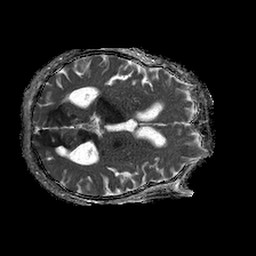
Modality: ADC
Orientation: axial
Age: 74
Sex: female
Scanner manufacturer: philips
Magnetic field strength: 1.5 T
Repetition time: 4.6 s
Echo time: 0.08631 s